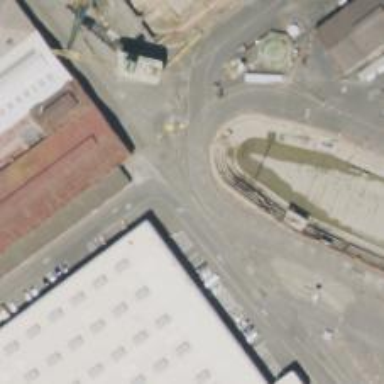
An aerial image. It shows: Railway crossing.